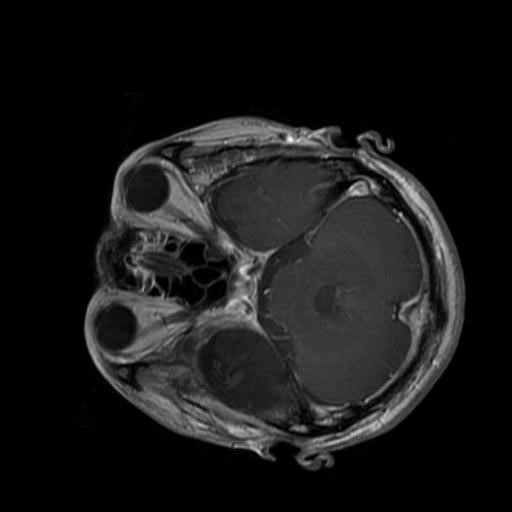
Label: brain_glioma